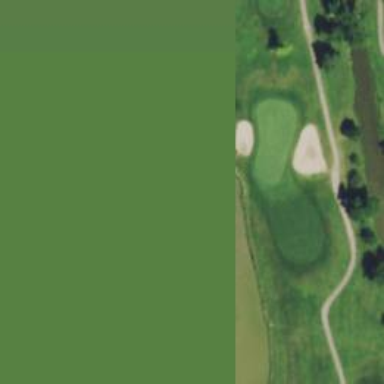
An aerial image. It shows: Path bridge on golf course.